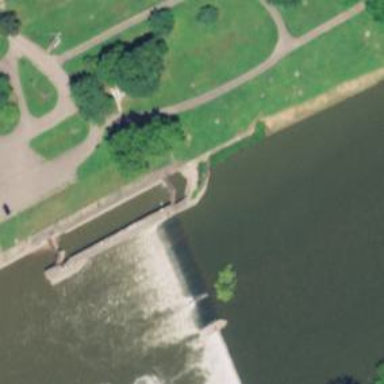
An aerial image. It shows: Dam across waterway.